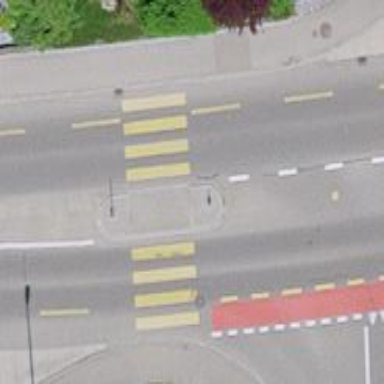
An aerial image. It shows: Uncontrolled zebra crossing with pedestrian island.